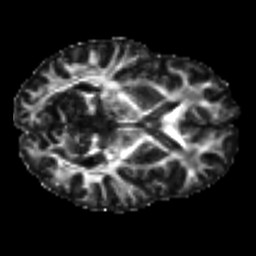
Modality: FA
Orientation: axial
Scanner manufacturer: siemens
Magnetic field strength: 3 T
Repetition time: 9.6 s
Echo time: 0.077 s